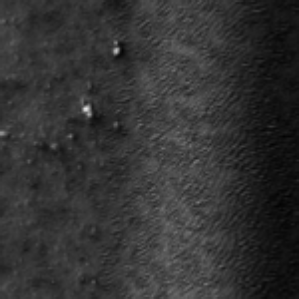
Label: frost